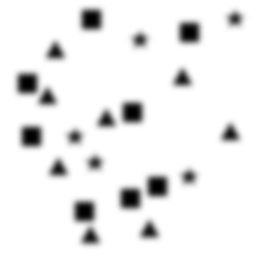
Squares: 8
Triangles: 8
Stars: 5
Total shapes: 21